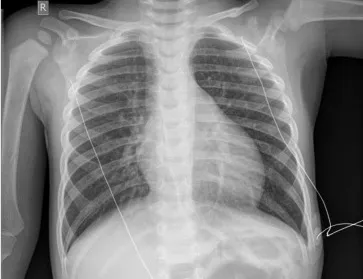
(A) Initial presentation chest x-ray.
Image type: radiology (x_ray)